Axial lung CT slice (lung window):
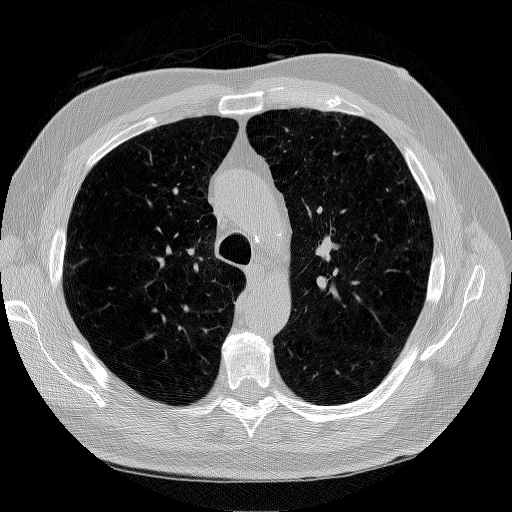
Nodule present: no